Interaction volume radius: 5 \u00c5
Interaction volume height: 35 \u00c5
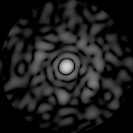
Disorder parameter: 0.8736